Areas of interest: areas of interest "Parking Lot"
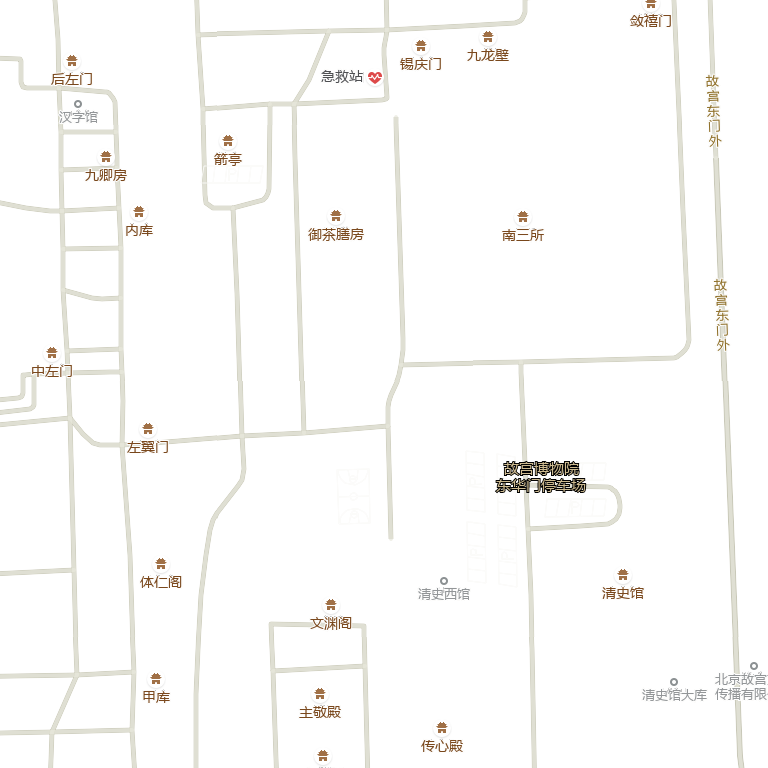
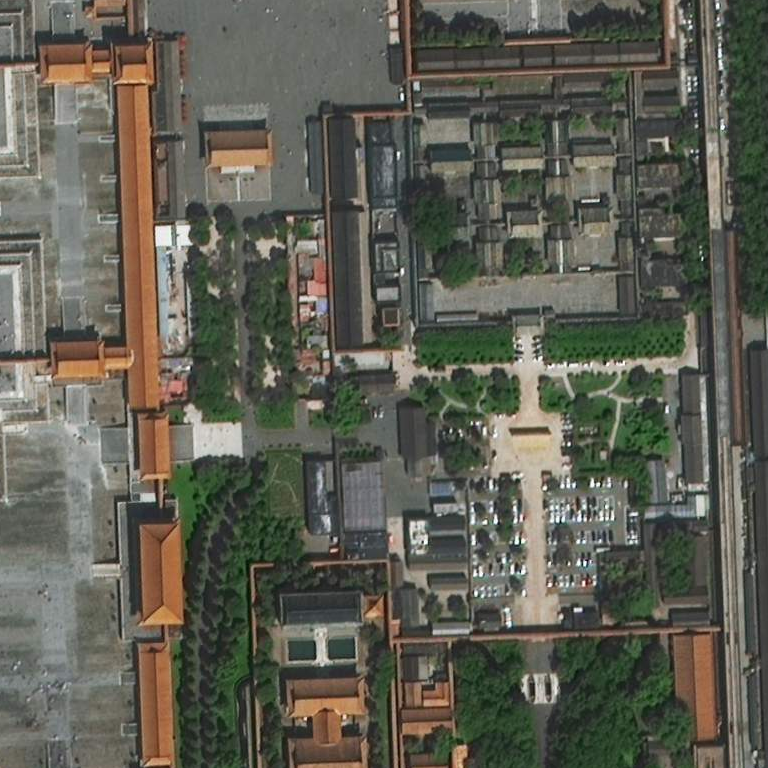